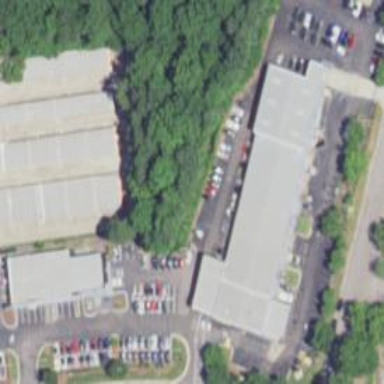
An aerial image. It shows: Commercial building.